Question: The typical way government offices make you record mileage is to enter one number per input box like the example below:

So what I am trying to do is create one input box that can split the session variable into an array. Then when that session variable is split into an array I would like it to set each value in the array to its own session variable.
Mileage Input:
123456 -'<cfoutput>#session.checkout.vehicle.mileage#</cfoutput>'
array [1,2,3,4,5,6]
6 -'<cfoutput>#session.checkout.vehicle.mileage1#</cfoutput>'
5 -'<cfoutput>#session.checkout.vehicle.mileage2#</cfoutput>'
4 -'<cfoutput>#session.checkout.vehicle.mileage3#</cfoutput>'
3 -'<cfoutput>#session.checkout.vehicle.mileage4#</cfoutput>'
2 -'<cfoutput>#session.checkout.vehicle.mileage5#</cfoutput>'
1 -'<cfoutput>#session.checkout.vehicle.mileage6#</cfoutput>'
So then I will be able to prefill in an already created form that has the boxes split for only one per box.
and trying to comprehend is that there will not always be 6 variables. Let's say the mileage is '2344'. I am assuming it will need to know to start backwards, counting from the right to the left. That's why I started 6 at '#session.checkout.vehicle.mileage1#'
Hopefully I have not super confused anyone with what I am trying to do. And any help would be greatly appreciated!!
'''
<cfparam name="form.mileage" default="#session.checkout.vehicle.mileage#">
...
<label for="mileage">Mileage:</label>
<input type="text" name="mileage"
id="mileage"
value="<cfoutput>#form.mileage#</cfoutput>">
'''
The issue I am having with this is let's say the mileage is 9000 all 0's will not show. (which is great for the first two zero's in (009000) but after the 9 those 0's would still need to show.) Do you any ideas for that issue? Or should this be a new question?
'''
<cfset Mileage = "9000" />
<cfif mileage is not "Exempt">
<cfset Mileage = NumberFormat(trim(Mileage),"000000") />
<cfset MilArray = ReMatch("\d",Mileage) />
<cfelse>
<cfset MilArray = ["E","x","e","m","p","t"]>
</cfif>
<cfdump var="#MilArray#">
<cfif MilArray[1] is not "0">
<!---Section6 First box Odometer Reading--->
<cfpdfformparam name="E" value="#MilArray[1]#">
<cfelse>
<cfpdfformparam name="E" value="">
</cfif>
'''
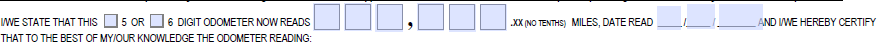
Answer: If I'm understanding, you want to divide the string into six easy to work with variables, or whatever the length of the variable is.
'''
<cfset Mileage = "123456" />
<cfset MilArray = ReMatch("\d",Mileage) />
<cfdump var="#MilArray#" />
'''
You can actually stick a 'Reverse()' in there to reverse the string, this may be handy because you can have '[1]' at the ones place, '[2]' at tens, '[3]' at hundreds.
'''
<cfset Mileage = "123456" />
<cfset MileageR = Reverse(Mileage) />
<cfset MilArray = ReMatch("\d",MileageR) />
<cfdump var="#MilArray#" />
'''
'\d' by itself in regular expressions just means "one digit". It's the same as '[0-9]'.
As the CFDUMP will show, 'ReMatch' will split your mileage into an easy to work with array. If you use the reverse as above, you can say "The last digit of your mileage is '#MilArray[1]#'.", as an example.
Edit:
> you know the \d ? is there a way to have it be either \d or only the word Exempt? is it possible to create both of those?
There are a few ways.
You can say
'''
<cfif mileage is not "Exempt">
...
<cfelse>
<cfset MilArray = ["Exempt"]>
</cfif>
'''
which creates a one dimensional array populated with "Exempt" as the only element, which might be useful later in your code so you know MilArray is always an array, or you can simply always work with the '<cfif mileage is not "Exempt">'.
A regex to accomplish the same thing is possible but it achieves the same as the above cfif, and you'd have to write exempt backwards if you're using reverse, like this
'''
<cfset MilArray = ReMatchNoCase("\d|^Exempt$|^tpmexE$)",trim(Mileage)) />
<cfif MilArray[1] is "tpmexE"><cfset milArray = ["Exempt"] /></cfif>
'''
Edit #2:
> '<cfif isDefined("session") and structKeyExists(session, 'checkout') and structKeyExists(session.checkout, 'info') and structKeyExists(session.checkout.info, 'oreading')> <cfif isDefined("#MilArray[6]#") eq ""> <cfpdfformparam name="E" value=""> <!---Section6 First box Odometer Reading---> <cfelse> <cfpdfformparam name="E" value="#MilArray[6]#"> </cfif> </cfif>'
This is a task for 'ArrayIsDefined()' (<URL>
'''
<cfif isDefined("session") and structKeyExists(session, 'checkout') and structKeyExists(session.checkout, 'info') and structKeyExists(session.checkout.info, 'oreading')>
<cfset MilArray = ReMatch("\d",session.checkout.info.oreading) />
<cfif not ArrayIsDefined(MilArray,6)>
<cfpdfformparam name="E" value="">
<!---Section6 First box Odometer Reading--->
<cfelse>
<cfpdfformparam name="E" value="#MilArray[6]#">
</cfif>
.... I assume that it continues on down from here... <cfif not ArrayIsDefined(MilArray,5)>........</cfif>
</cfif>
'''
Finally, while there's contention here on whether to use 'StructKeyExists()' over 'IsDefined()', there's a narrow field where 'isDefined()' fails.
(Don't put structures in the top level and in the variables scope. Cold Fusion gets confused--IE, don't create an object called "'variables.form'" or "'variables.url'"). Beyond that, It's mostly just semantics.
Anyway. once you have the above code working (because it's your code and your familiar with it), you might find it useful to switch to the easier to read 'IsDefined()' version, because isDefined can check several levels deep in one condition.
'''
<cfif isDefined("session.checkout.info.oreading')>
<cfset MilArray = ReMatch("\d",session.checkout.info.oreading) />
<cfif not ArrayIsDefined(MilArray,6)>
<cfpdfformparam name="E" value="">
<!---Section6 First box Odometer Reading--->
<cfelse>
<cfpdfformparam name="E" value="#MilArray[6]#">
</cfif>
</cfif>
'''
Edit 3:
Leigh points out
> Why so complicated? Can't you just left pad the value with spaces or zeroes? Then change the regex to check for either a digit or space? Then the array will always have six elements
This can be achieved like this:
'''
<cfset Mileage = "exempt" />
<cfif mileage is not "Exempt">
<cfset Mileage = NumberFormat(trim(Mileage),"000000") />
<cfset MilArray = ReMatch("\d",Mileage) />
<cfelse>
<cfset MilArray = ["E","x","e","m","p","t"]>
</cfif>
<cfdump var="#MilArray#">
'''
Which would conveniently drop Exempt into place (handy that it's 6 characters).
You need to do some prechecking before you start generating the pdf to make sure that mileage variable is Exempt or or numeric.
'''
<cfif len((trim(mileage)) gt 6 or not ((isNumeric(trim(mileage))
or mileage is "exempt")>
<!--- The 6 above is a len-check, you may need to update that number to
something else later, but you'll have to put the same number of 0s
in the NumberFormat function.
If you change that number, and the 0s, you'll need to pad the
"Exempt array"... ie ["E","x","e","m","p","t"," "] --->
....raise a flag...
</cfif>
'''